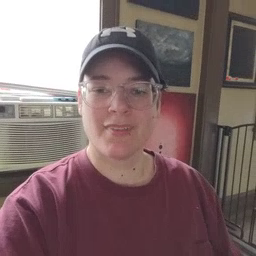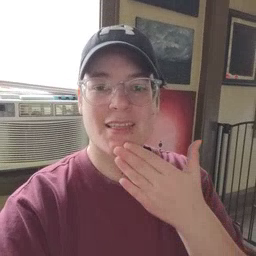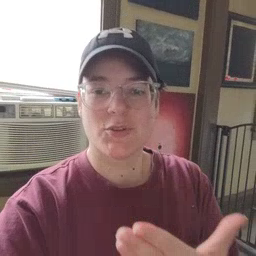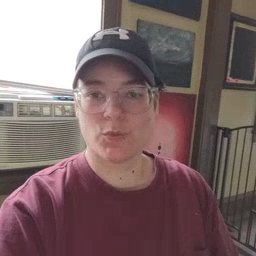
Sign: thankyou